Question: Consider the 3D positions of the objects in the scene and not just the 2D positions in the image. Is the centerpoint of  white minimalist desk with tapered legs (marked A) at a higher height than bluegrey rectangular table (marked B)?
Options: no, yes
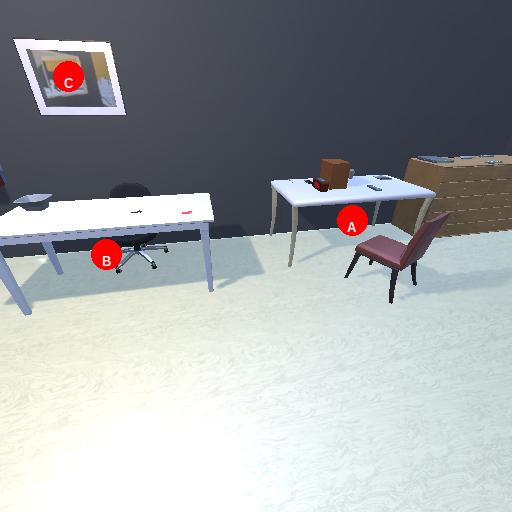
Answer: no